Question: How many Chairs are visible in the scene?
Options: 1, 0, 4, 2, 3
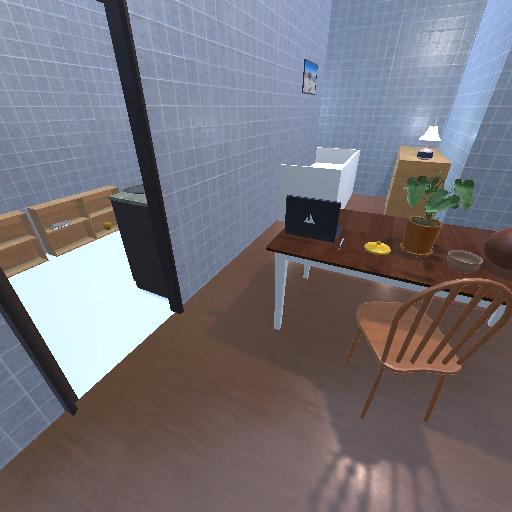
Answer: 1